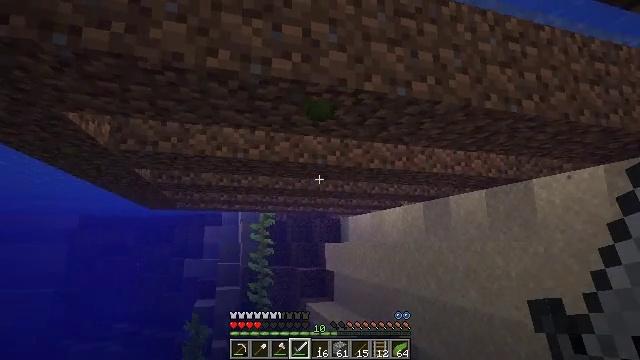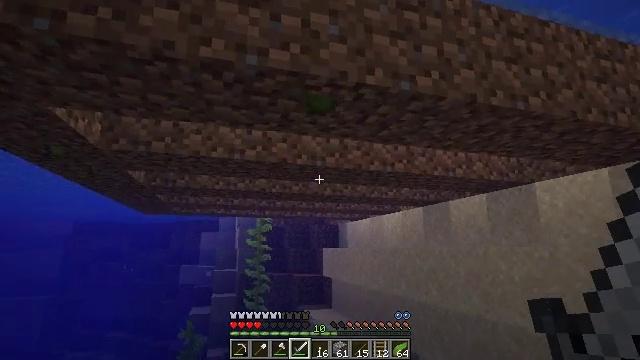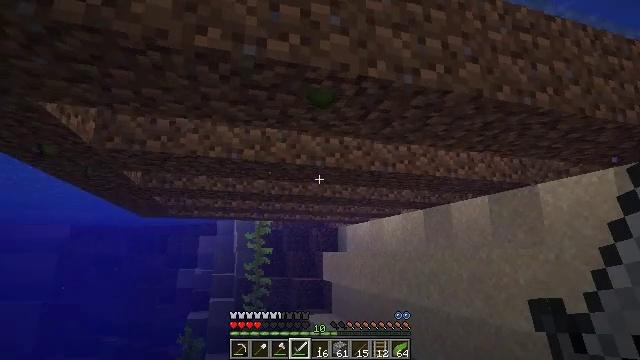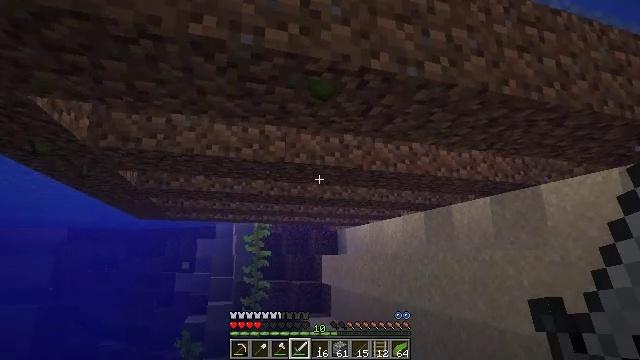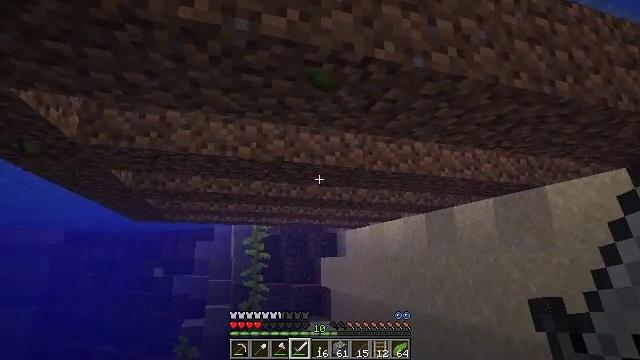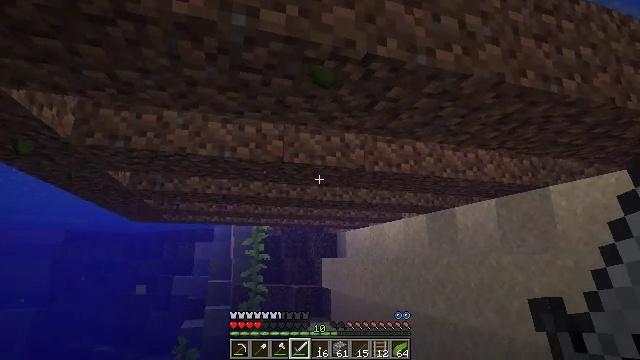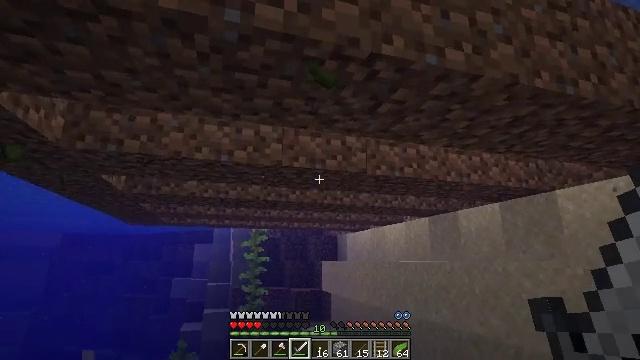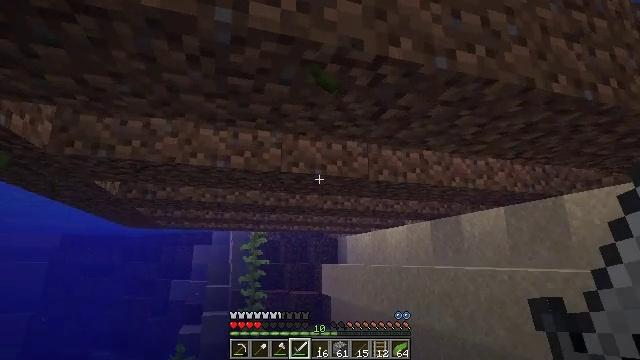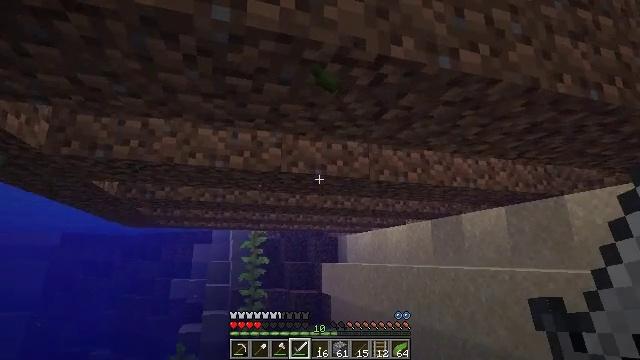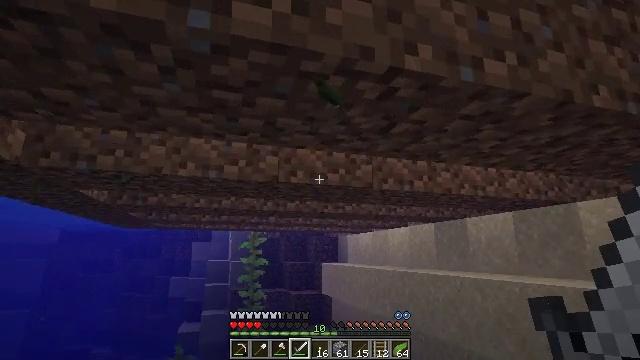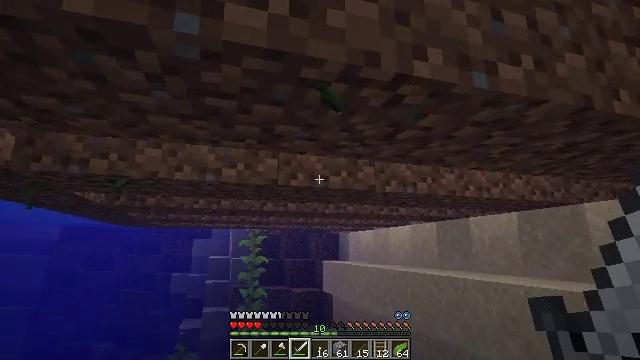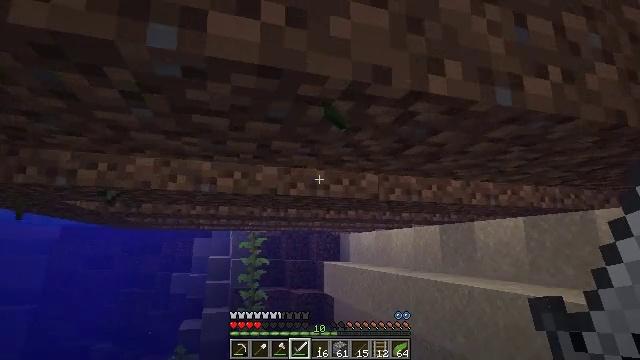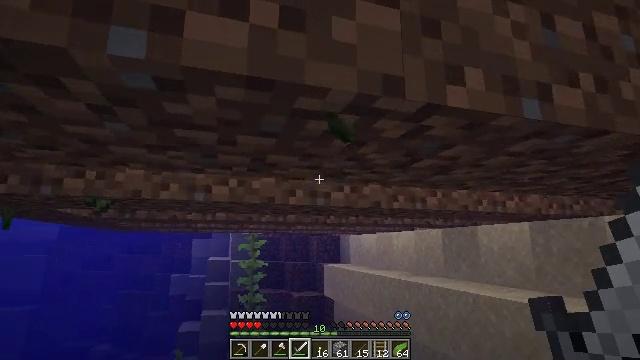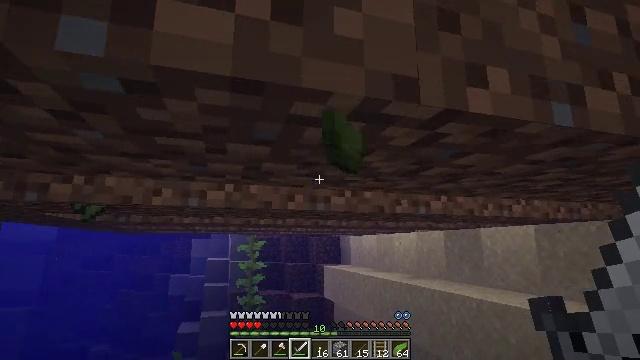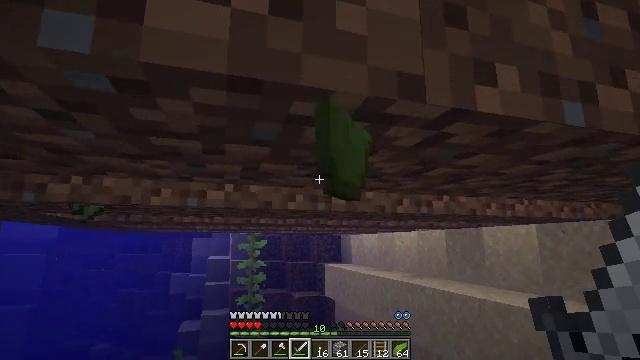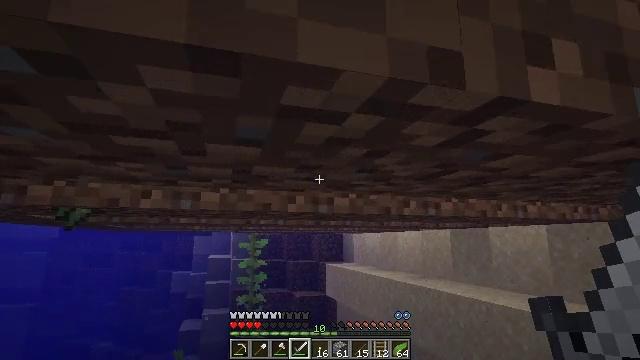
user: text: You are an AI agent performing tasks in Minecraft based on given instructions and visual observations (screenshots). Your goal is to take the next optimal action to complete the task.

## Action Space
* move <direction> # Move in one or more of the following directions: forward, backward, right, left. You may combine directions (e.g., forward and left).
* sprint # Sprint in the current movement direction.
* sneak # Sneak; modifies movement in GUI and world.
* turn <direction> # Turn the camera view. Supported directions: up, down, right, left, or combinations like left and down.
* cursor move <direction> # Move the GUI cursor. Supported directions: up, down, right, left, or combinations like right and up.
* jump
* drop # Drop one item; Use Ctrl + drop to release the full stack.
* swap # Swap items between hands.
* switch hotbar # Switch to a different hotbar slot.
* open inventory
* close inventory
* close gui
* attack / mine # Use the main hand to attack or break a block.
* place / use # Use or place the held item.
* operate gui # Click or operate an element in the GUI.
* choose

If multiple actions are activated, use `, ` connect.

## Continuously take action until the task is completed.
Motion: motion action
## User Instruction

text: Break the kelp plant in the ocean.
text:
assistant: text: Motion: move forward, turn up
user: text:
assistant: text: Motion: move forward
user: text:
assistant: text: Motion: move forward
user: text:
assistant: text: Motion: move forward, jump
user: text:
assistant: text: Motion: move forward, jump
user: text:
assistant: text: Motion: move forward, jump
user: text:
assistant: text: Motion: move forward, jump
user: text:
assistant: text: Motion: move forward, jump
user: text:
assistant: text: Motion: move forward, jump
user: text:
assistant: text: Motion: move forward, jump
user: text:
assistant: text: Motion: move forward
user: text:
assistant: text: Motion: move forward
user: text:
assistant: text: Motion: move forward
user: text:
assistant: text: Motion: move forward
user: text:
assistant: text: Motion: move forward
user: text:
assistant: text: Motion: move forward
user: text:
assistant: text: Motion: move forward
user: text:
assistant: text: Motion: move forward
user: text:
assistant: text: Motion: move forward
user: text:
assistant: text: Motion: move forward, turn left and down
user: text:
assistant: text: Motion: move forward, turn left and down
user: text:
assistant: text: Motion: move forward, turn left and down
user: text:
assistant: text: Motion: move forward, turn left and down
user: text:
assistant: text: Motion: move forward, turn left and down
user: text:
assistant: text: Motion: move forward, turn down
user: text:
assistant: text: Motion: move forward
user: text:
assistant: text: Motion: move forward
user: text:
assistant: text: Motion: move forward
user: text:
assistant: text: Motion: move forward
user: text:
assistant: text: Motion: move forward